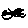
Label: line